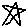
Label: star